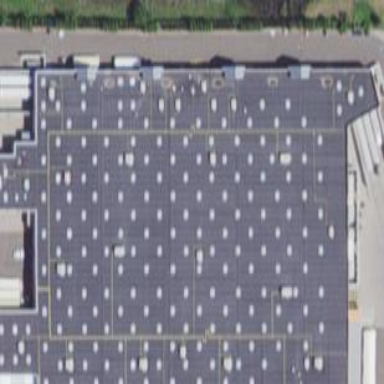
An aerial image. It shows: Retail building housing supermarket.